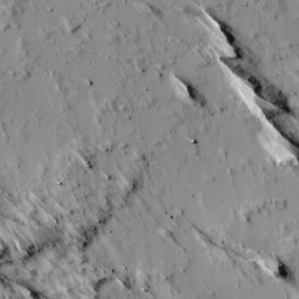
Label: non_frost